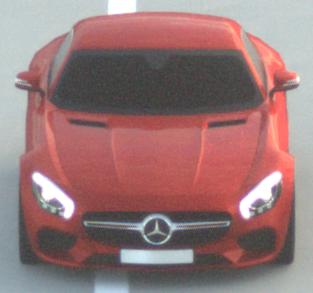
Make: Mercedes-Benz
Model: AMG GT Coupé
Detailed model: AMG GT (190) Coupé
Model produced from: 2014/10
Model produced until: 2017/01
Doors: 2
Color: red
Road condition: dry road
Daytime: sunrise or sunset
Contrast: low contrast